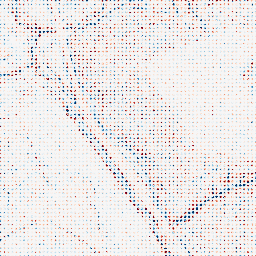
Category: edge_preserving
Decomposition family: anisotropic_diffusion
Decomposition parameters: iterations: 5
kappa: 50
gamma: 0.05
Upsampling method: sinc_blackman
Upsampling parameters: scale: 8
kernel_size: 4
Upsampling scale: 8